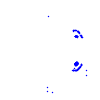
Particle: electron